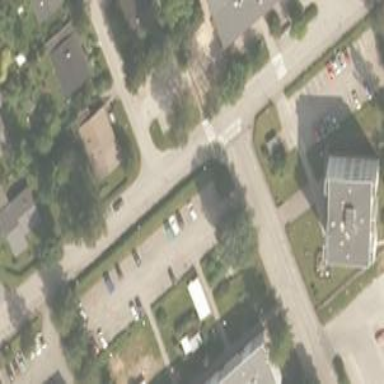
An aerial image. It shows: Asphalt cycleway.